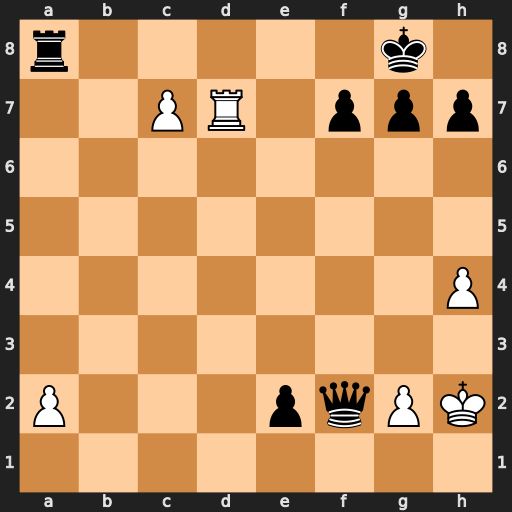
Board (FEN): r5k1/2PR1ppp/8/8/7P/8/P3pqPK/8
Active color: w
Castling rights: -
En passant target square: -
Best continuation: Rd8+ Rxd8 cxd8=Q#